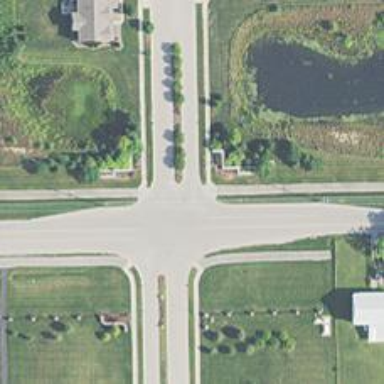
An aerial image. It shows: Crossing on the road.